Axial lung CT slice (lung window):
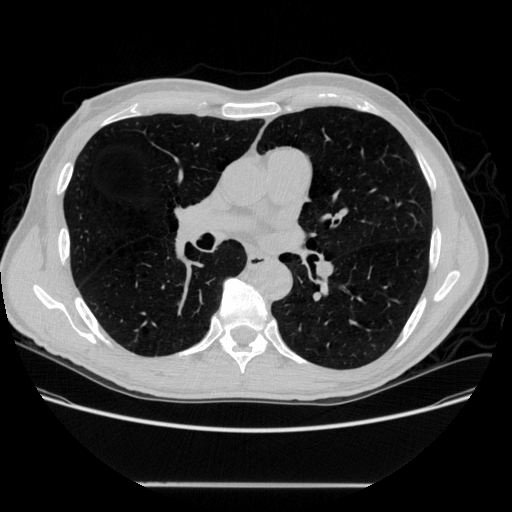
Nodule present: no